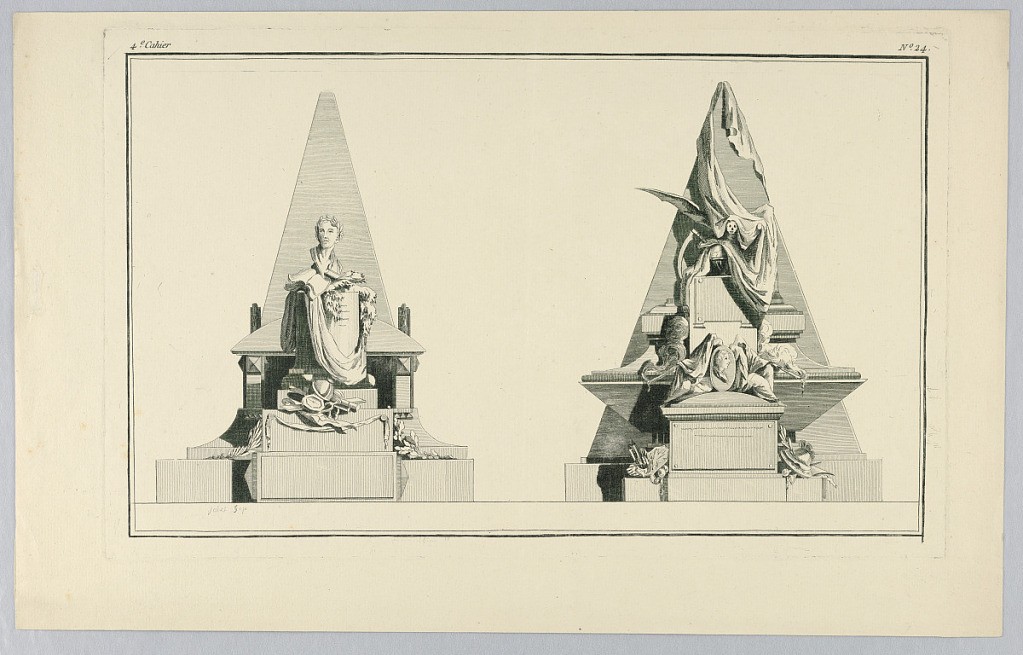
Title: Plate from the IVe Cahier de Vases Boettes de Pendules Tombeaux &c.
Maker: Henri Sallembier, French, ca. 1753 - 1820
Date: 1777
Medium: Engraving on paper
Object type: Print
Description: Vases and chandeliers.